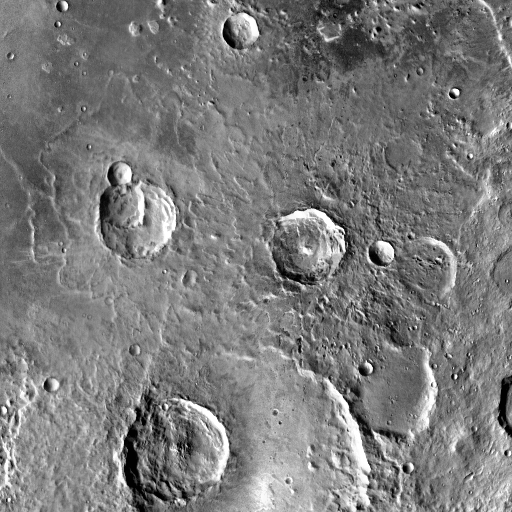
Crater classes present: Background, Other, Layered, Buried, Secondary